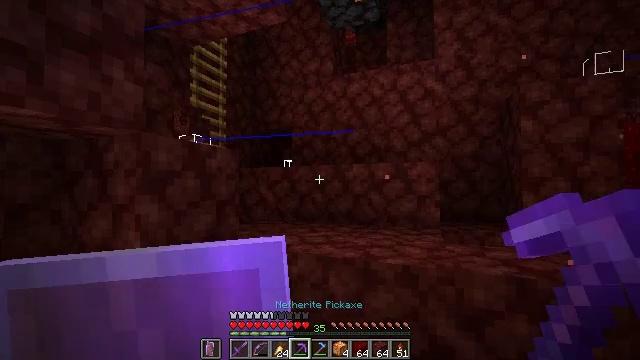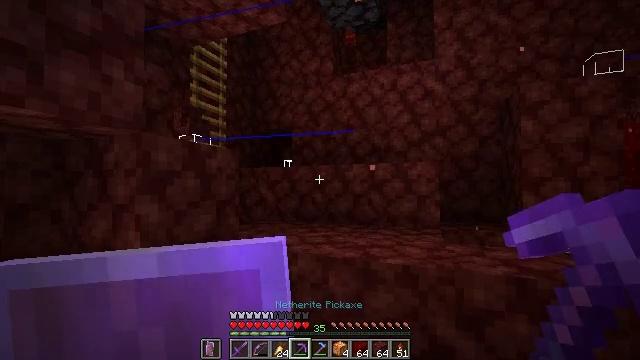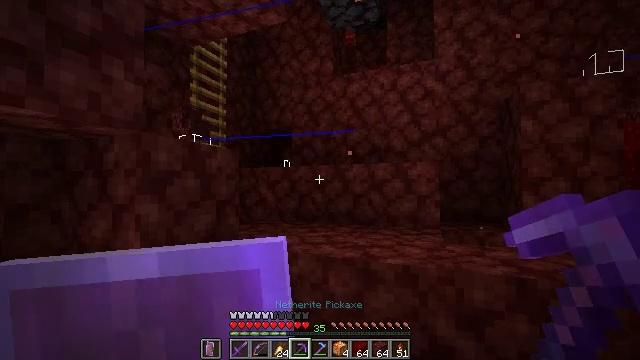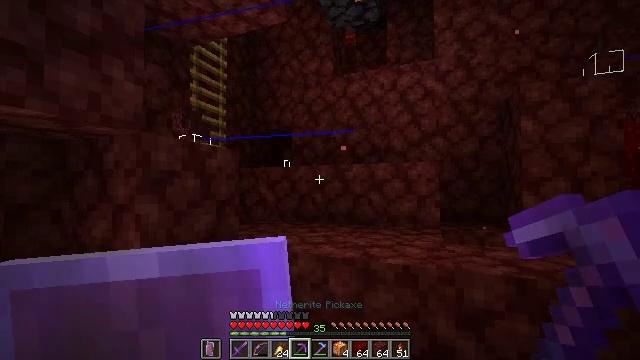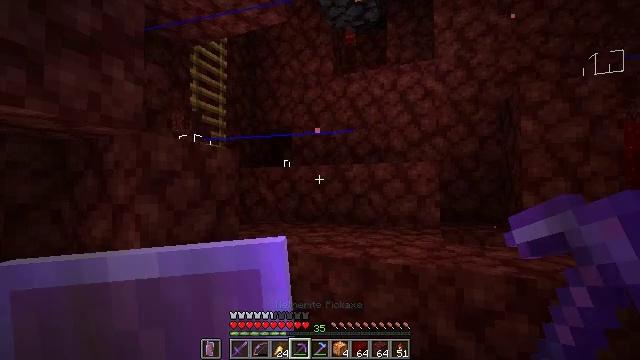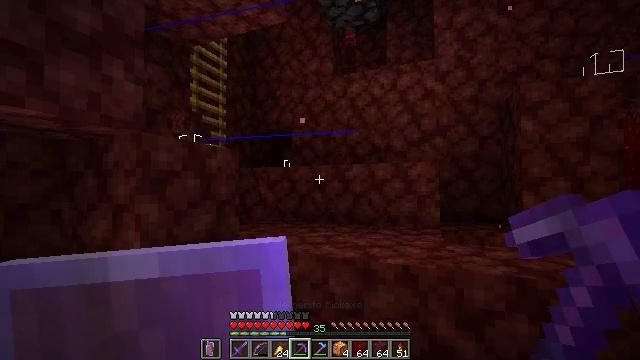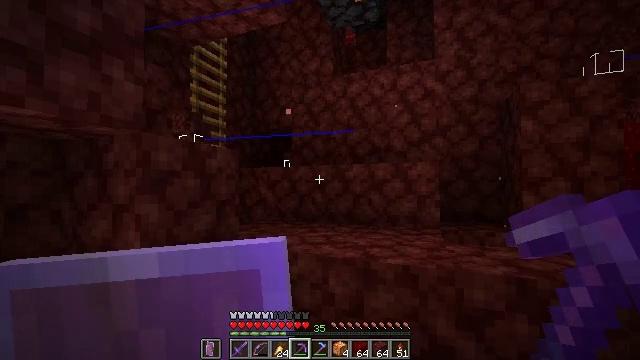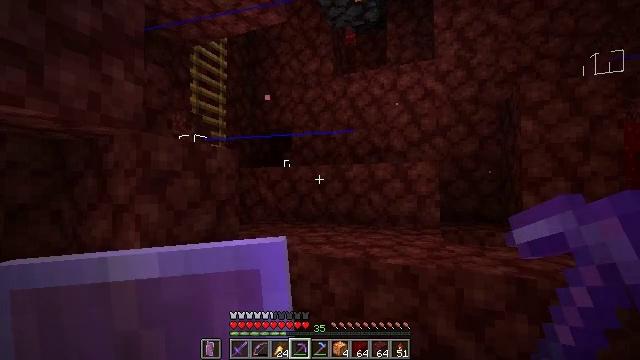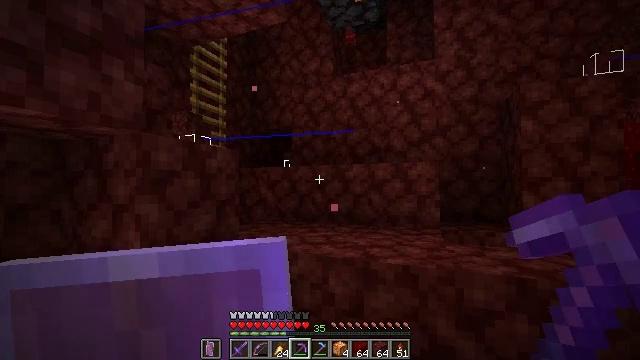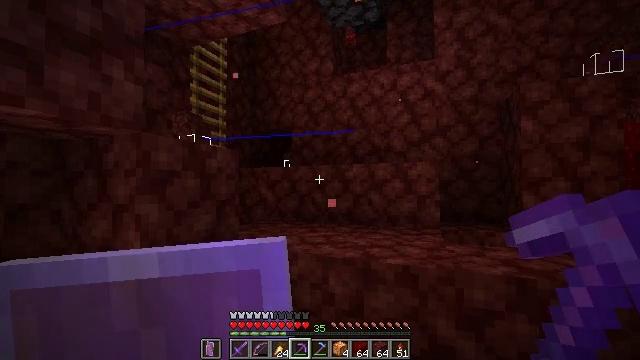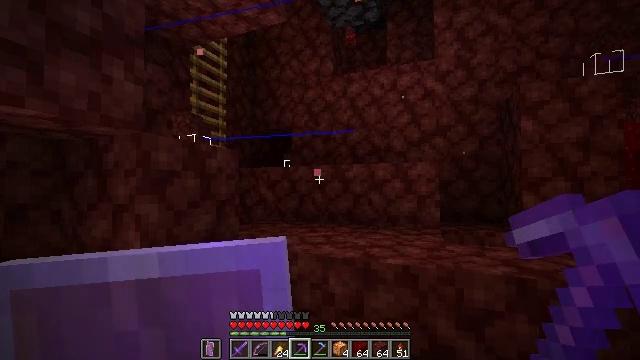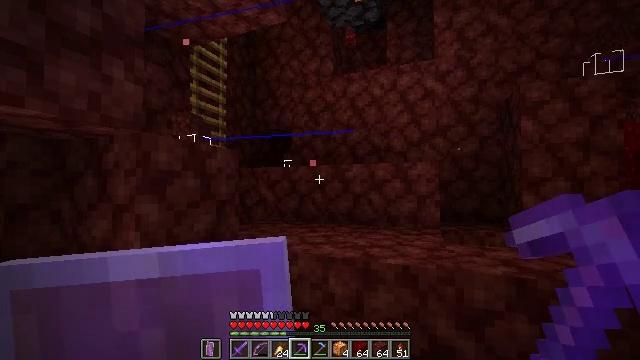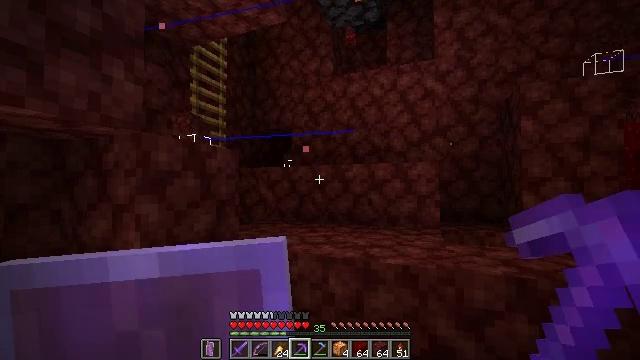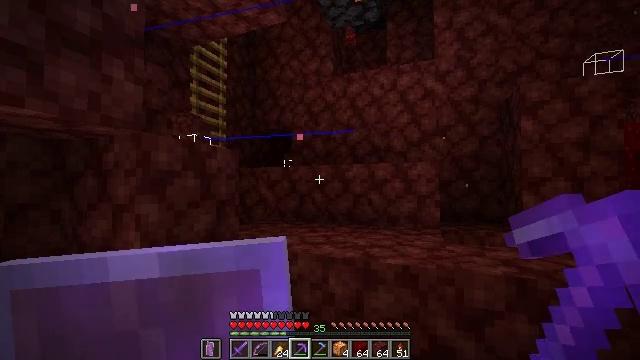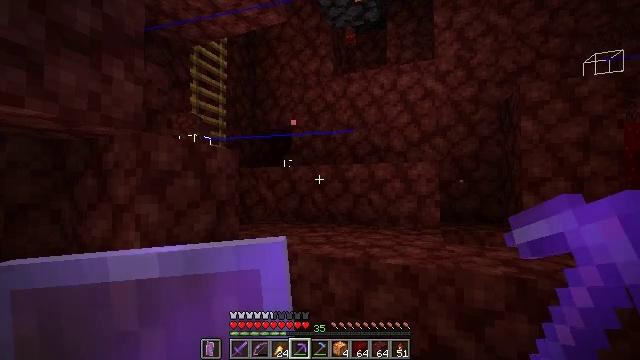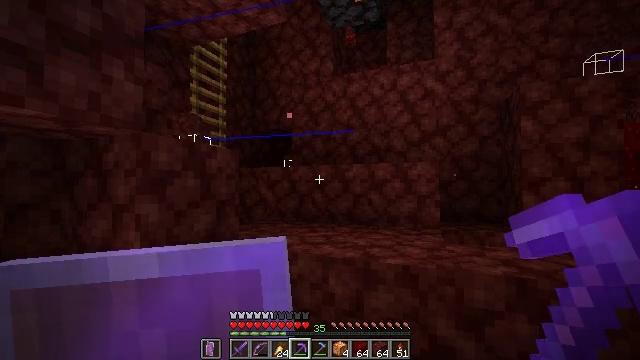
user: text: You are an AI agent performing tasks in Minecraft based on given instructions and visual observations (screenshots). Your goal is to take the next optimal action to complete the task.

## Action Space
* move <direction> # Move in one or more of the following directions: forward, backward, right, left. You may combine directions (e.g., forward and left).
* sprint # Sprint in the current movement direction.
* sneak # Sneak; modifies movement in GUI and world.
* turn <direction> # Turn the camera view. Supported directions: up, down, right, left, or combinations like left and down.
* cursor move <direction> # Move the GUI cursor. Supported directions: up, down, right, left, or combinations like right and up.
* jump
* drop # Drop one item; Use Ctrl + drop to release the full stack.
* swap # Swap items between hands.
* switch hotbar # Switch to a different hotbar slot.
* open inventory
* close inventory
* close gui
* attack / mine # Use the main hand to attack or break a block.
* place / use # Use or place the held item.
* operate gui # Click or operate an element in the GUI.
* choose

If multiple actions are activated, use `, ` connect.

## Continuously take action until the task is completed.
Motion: motion action
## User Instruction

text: Break the nether wart block with a tool.
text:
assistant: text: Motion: no_op
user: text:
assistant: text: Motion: no_op
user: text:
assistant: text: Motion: no_op
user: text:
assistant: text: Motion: no_op
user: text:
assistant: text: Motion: no_op
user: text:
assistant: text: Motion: no_op
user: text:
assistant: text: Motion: no_op
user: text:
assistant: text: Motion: no_op
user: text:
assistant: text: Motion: no_op
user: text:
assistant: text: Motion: no_op
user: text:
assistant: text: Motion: no_op
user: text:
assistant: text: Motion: no_op
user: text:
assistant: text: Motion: no_op
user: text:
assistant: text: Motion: no_op
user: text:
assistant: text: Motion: no_op
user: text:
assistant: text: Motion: no_op
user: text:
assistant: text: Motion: no_op
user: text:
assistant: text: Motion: no_op
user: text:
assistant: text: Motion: no_op
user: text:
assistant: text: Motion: no_op
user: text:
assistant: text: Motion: no_op
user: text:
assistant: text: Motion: no_op
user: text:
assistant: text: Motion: no_op
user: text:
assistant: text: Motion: no_op
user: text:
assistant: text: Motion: no_op
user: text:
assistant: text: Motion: no_op
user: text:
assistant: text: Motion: no_op
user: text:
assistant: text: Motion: no_op
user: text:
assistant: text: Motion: no_op
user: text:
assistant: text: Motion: no_op